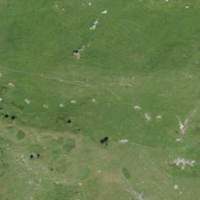
EUNIS habitat code: 23
Species observed at this site:
Oenanthe oenanthe
Anas platyrhynchos
Linaria cannabina
Troglodytes troglodytes
Anthus spinoletta
Fringilla coelebs
Regulus ignicapilla
Turdus torquatus
Phylloscopus collybita
Carduelis citrinella
Parus major
Erithacus rubecula
Cuculus canorus
Dryocopus martius
Milvus milvus
Phoenicurus ochruros
Pyrrhocorax graculus
Corvus corax
Motacilla alba
Periparus ater